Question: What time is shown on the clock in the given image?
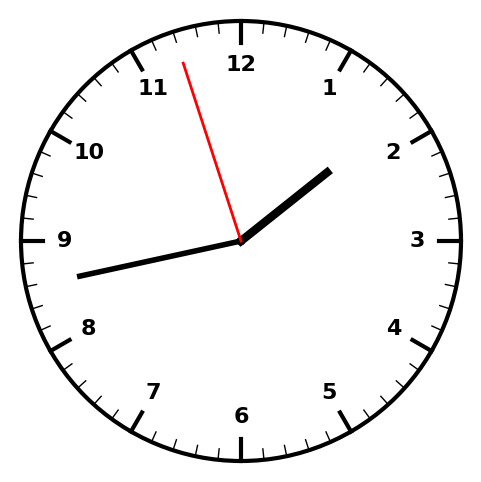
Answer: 01:42:57